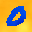
Label: 0